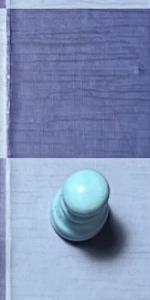
Label: Pawn_White